Field crop: maize
Growth stage: 2
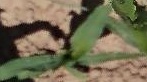
Species: maize